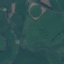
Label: Pasture